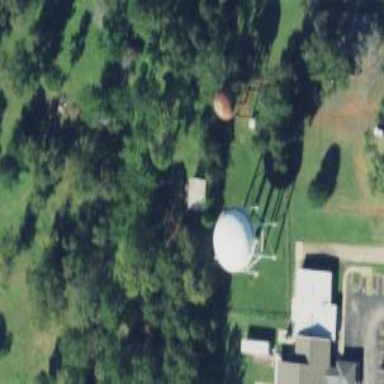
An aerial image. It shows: Water tower that is man-made.